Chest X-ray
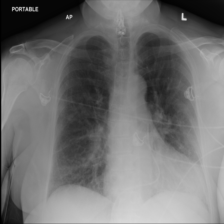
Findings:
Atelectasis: negative
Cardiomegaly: negative
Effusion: negative
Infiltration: negative
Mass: negative
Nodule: negative
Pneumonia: negative
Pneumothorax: negative
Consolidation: negative
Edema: negative
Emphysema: negative
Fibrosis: negative
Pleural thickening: negative
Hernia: negative